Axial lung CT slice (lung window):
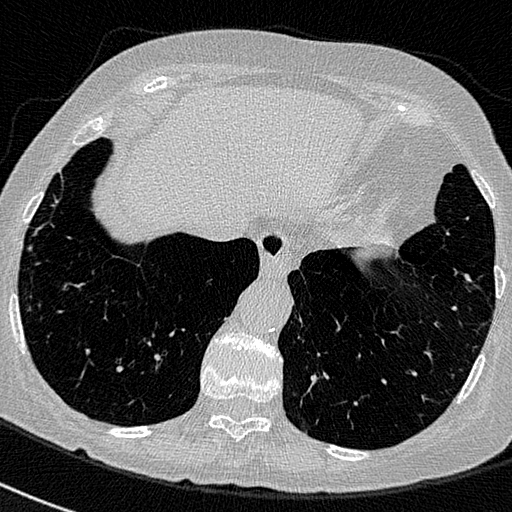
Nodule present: no